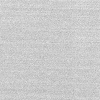
Atmospheric dust classification: dusty